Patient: sex M, age 26
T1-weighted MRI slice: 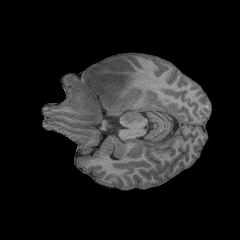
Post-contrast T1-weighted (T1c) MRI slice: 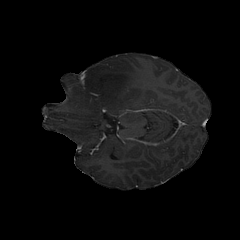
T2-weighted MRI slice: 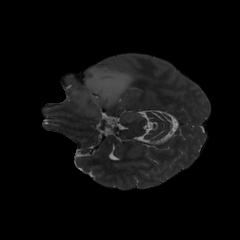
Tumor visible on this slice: yes
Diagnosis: Astrocytoma, IDH-mutant
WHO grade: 3